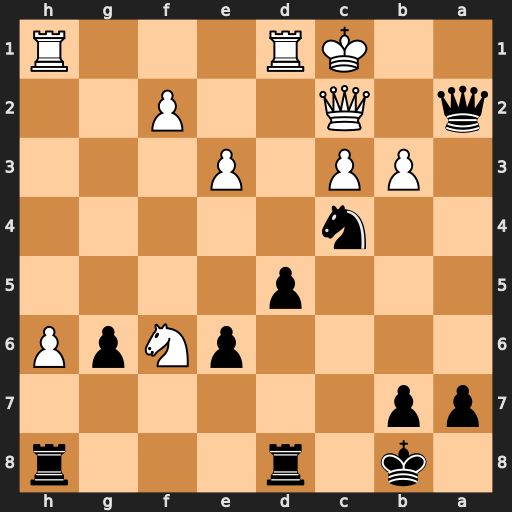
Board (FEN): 1k1r3r/pp6/4pNpP/3p4/2n5/1PP1P3/q1Q2P2/2KR3R
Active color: b
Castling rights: -
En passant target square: -
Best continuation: Qa1+ Qb1 Qxc3+